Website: bh-photo
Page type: customer-info-address
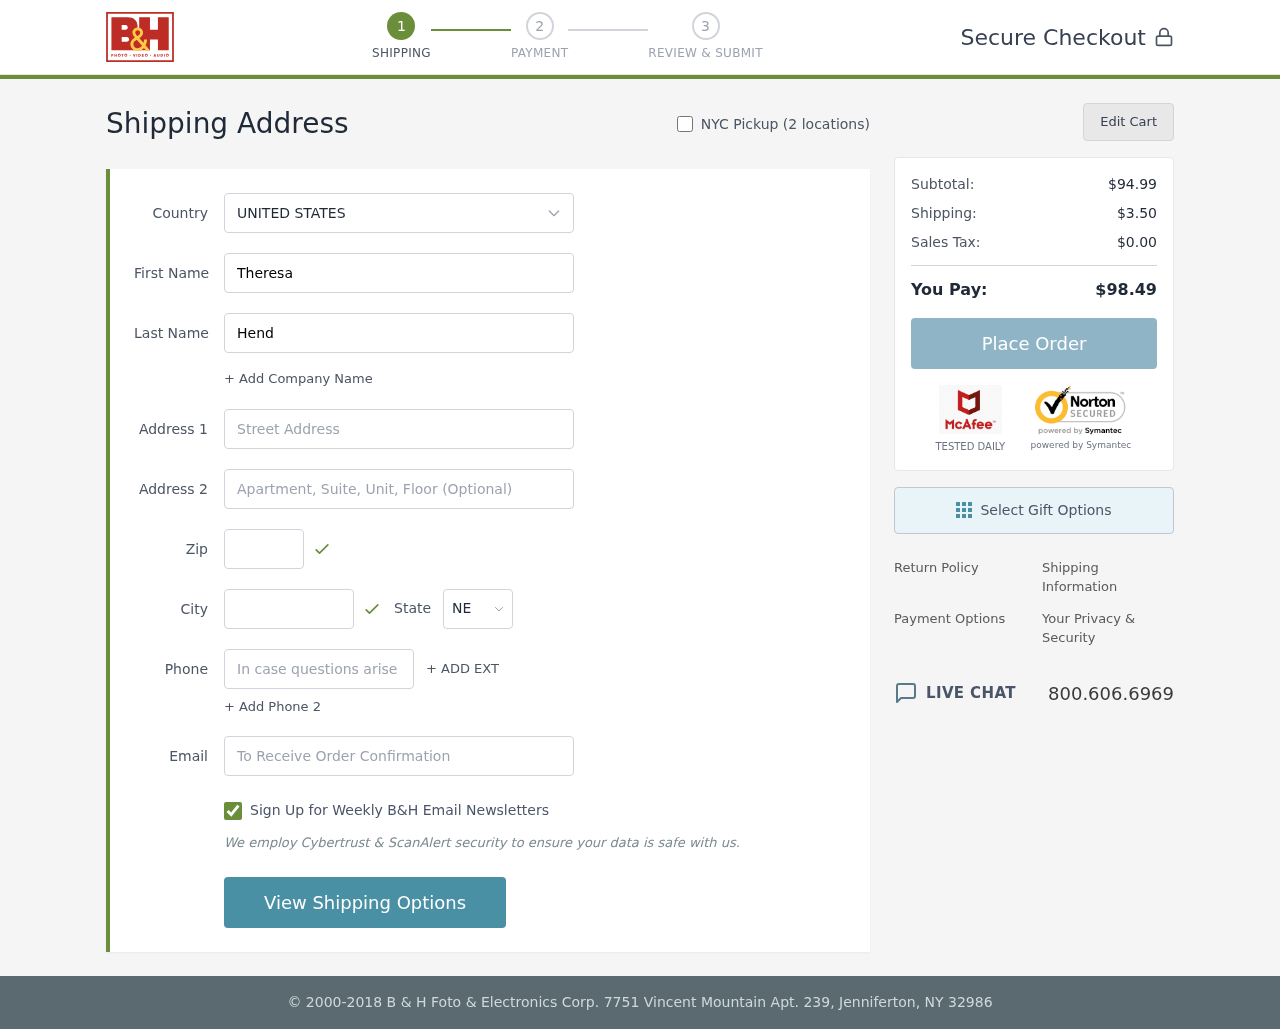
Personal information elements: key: PII_CITY
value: East Brian
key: PII_COUNTRY
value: United States
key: PII_EMAIL
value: thenderson@gmail.com
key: PII_FIRSTNAME
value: Theresa
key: PII_LASTNAME
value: Henderson
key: PII_PHONE
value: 2796385460
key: PII_POSTCODE
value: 96446
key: PII_STATE_ABBR
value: NE
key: PII_STREET
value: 11493 Vicki Cove Apt. 886
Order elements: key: ORDER_SUBTOTAL
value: $94.99
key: ORDER_SHIPPING_COST
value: $3.50
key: ORDER_TAX
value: $0.00
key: ORDER_TOTAL
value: $98.49